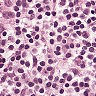
Metastatic tissue present: no